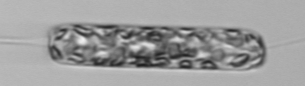
Label: Ditylum_brightwellii